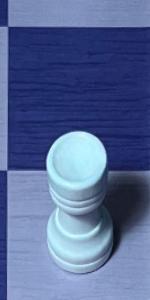
Label: Rook_White